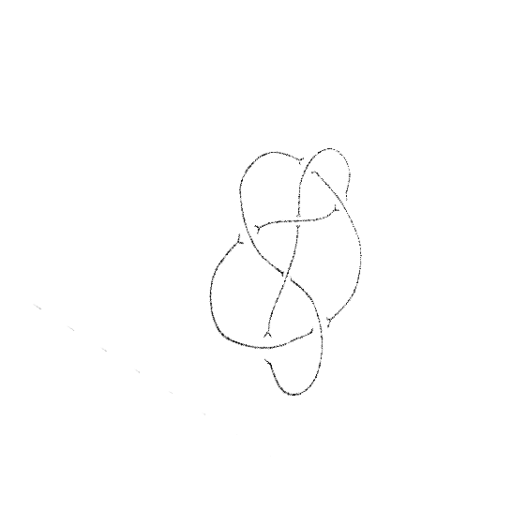
Crossing number: 7